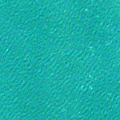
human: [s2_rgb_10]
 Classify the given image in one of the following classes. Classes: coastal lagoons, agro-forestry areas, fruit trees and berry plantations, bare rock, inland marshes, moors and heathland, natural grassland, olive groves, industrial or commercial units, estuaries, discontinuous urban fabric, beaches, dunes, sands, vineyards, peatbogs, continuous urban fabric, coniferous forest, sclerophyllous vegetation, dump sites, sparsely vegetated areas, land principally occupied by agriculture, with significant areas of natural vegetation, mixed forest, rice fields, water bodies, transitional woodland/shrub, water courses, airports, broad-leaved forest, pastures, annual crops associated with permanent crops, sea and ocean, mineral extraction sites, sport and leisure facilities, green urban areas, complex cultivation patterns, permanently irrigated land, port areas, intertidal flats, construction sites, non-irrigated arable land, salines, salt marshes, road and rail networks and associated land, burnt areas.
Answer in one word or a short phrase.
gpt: sea and ocean